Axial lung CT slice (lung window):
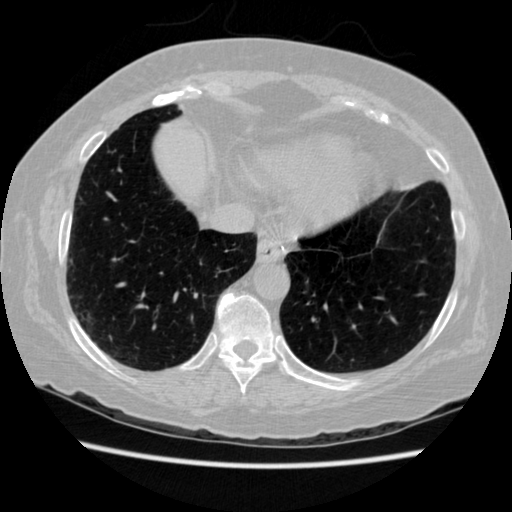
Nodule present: no